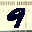
Label: 9